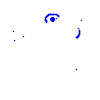
Particle: kaon